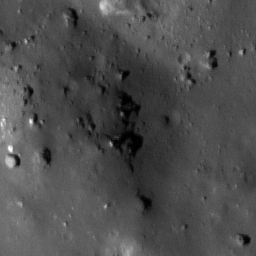
Pit: Tycho 17b
Host crater: Tycho
Host type: impact_melt
Lunar coordinates: latitude -43.079, longitude 348.243